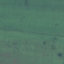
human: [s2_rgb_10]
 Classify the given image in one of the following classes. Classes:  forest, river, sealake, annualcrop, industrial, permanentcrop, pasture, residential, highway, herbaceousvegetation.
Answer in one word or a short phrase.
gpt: AnnualCrop